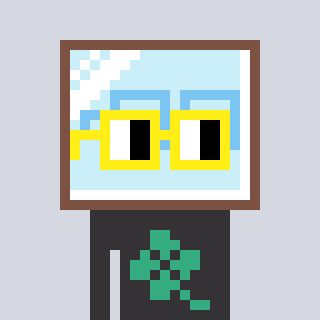
a pixel art character with square yellow glasses, a mirror-shaped head and a grayscale-colored body on a cool background